Aerial crown-view tile of a tropical tree (Barro Colorado Island, Panama), acquired 20240813:
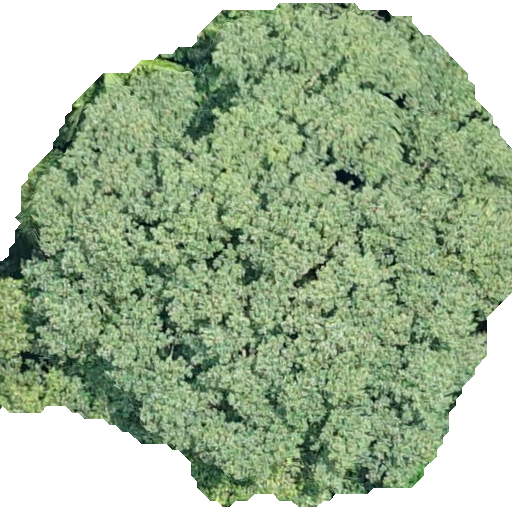
Species: Hieronyma alchorneoides
GBIF accepted scientific name: Hieronyma alchorneoides
Crown area: 310.409 m²